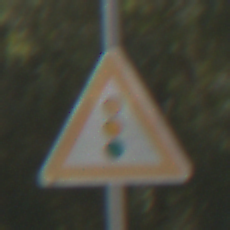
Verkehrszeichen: Lichtzeichenanlage
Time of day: Midday
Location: Outdoor (Nature)
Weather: Clear
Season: Summer
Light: Natural